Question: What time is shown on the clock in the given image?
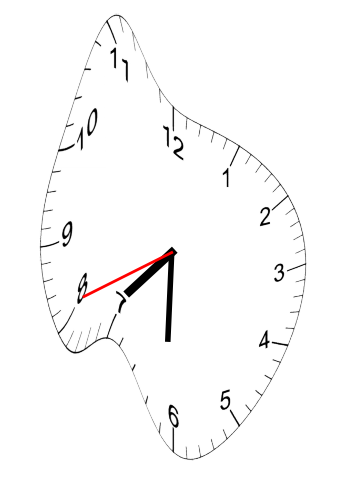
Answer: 07:30:41